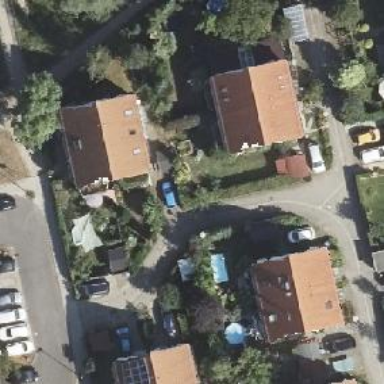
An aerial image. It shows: Living street.